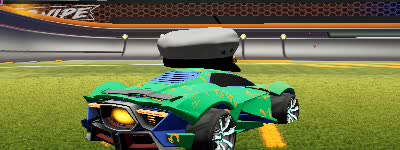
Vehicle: werewolf